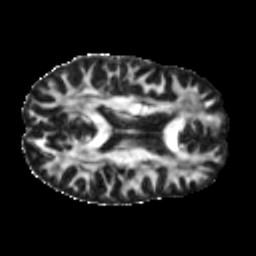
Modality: FA
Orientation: axial
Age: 46
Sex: male
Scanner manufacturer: siemens
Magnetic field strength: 3 T
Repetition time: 5 s
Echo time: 0.092 s